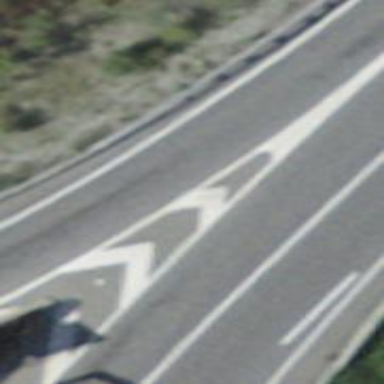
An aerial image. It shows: Trunk link road with asphalt surface.